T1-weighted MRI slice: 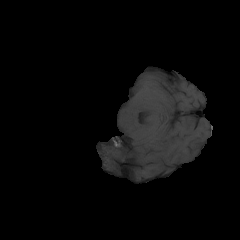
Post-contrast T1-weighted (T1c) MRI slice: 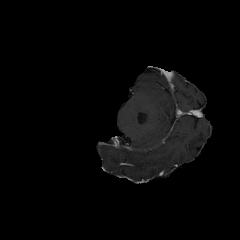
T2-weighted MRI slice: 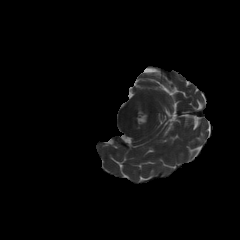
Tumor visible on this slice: no